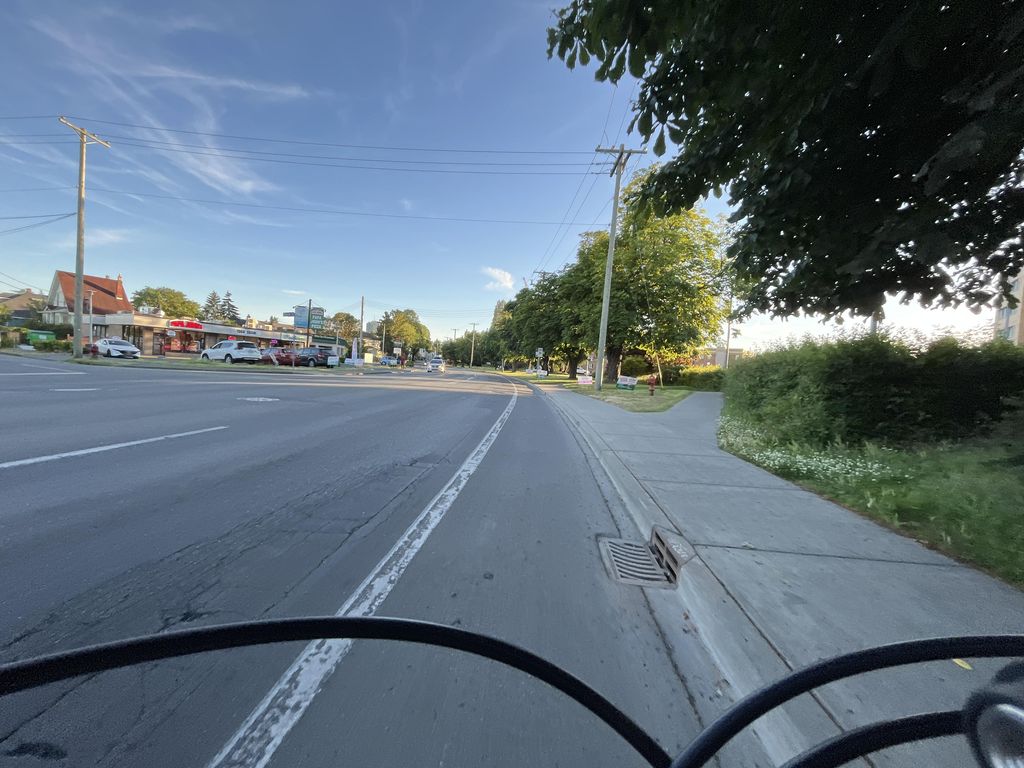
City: victoria